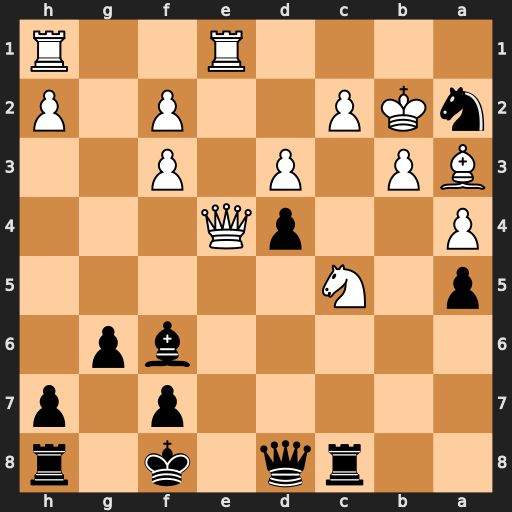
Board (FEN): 2rq1k1r/5p1p/5bp1/p1N5/P2pQ3/BP1P1P2/nKP2P1P/4R2R
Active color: b
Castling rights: -
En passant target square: -
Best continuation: Nb4 Bxb4 axb4 Ne6+ fxe6